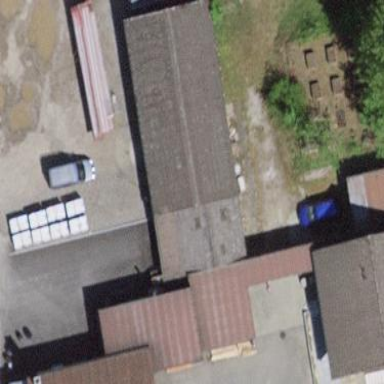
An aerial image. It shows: Industrial building.